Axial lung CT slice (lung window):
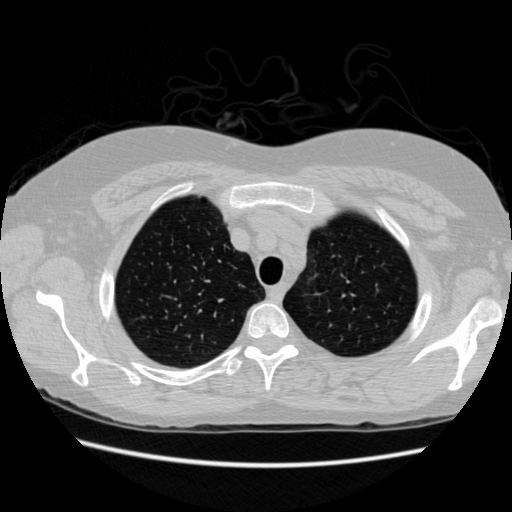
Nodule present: no